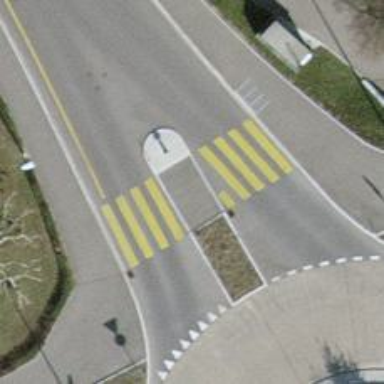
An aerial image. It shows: Uncontrolled zebra crossing on the road.